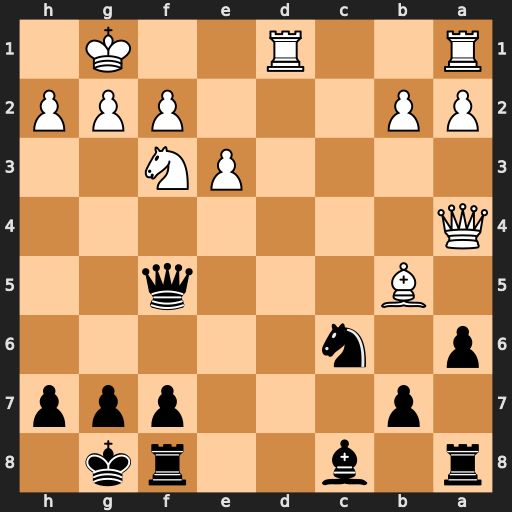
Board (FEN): r1b2rk1/1p3ppp/p1n5/1B3q2/Q7/4PN2/PP3PPP/R2R2K1
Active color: b
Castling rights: -
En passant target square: -
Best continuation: Qxb5 Qxb5 axb5